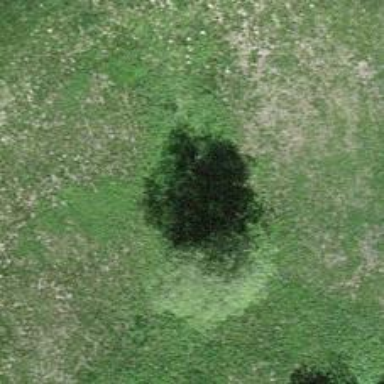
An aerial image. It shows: Sinkhole in natural setting.